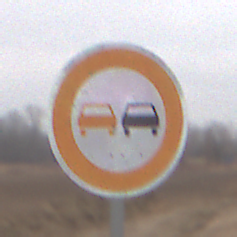
Verkehrszeichen: Ueberholverbot
Umgebung: Outdoor, RoadRail
Tageszeit: Midday
Wetter: Overcast
Licht: Natural
Jahreszeit: NotSpecified
Kontrast: LowContrast